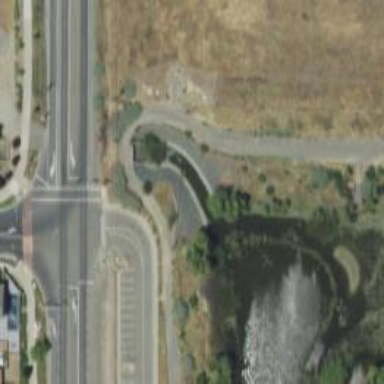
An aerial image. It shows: Culvert underpass for canal.